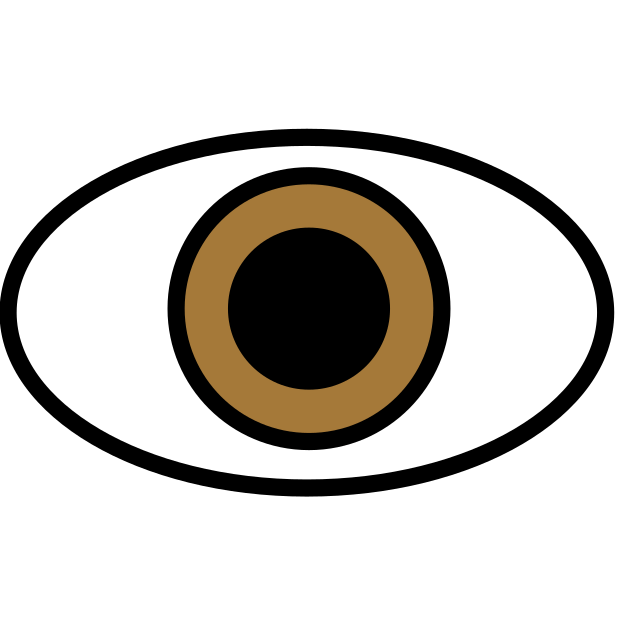
Emoji: 👁
Name: eye
Unicode: 0x1f441